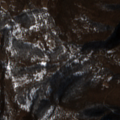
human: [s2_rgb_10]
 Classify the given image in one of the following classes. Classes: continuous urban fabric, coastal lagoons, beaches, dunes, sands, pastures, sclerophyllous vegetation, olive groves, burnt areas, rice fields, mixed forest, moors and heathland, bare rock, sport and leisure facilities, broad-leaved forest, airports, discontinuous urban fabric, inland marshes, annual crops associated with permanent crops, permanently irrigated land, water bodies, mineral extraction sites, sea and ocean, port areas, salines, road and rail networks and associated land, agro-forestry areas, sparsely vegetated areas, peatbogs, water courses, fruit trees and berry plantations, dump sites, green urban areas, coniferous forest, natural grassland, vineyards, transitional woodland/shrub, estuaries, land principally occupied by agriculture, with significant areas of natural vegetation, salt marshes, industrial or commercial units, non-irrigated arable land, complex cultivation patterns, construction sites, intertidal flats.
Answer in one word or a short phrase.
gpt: broad-leaved forest, transitional woodland/shrub